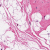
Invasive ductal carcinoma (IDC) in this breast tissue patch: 0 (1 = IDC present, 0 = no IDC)